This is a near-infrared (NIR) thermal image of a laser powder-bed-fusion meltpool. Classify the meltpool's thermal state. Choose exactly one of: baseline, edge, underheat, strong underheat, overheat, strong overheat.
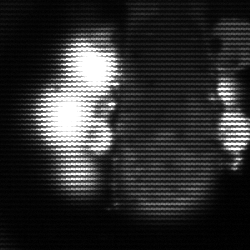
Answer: strong underheat